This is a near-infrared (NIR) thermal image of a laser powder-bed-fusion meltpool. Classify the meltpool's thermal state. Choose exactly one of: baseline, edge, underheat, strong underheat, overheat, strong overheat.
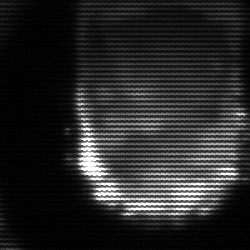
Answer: baseline